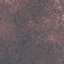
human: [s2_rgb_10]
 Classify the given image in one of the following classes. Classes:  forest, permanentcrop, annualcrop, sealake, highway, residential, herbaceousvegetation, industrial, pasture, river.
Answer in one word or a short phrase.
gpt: PermanentCrop